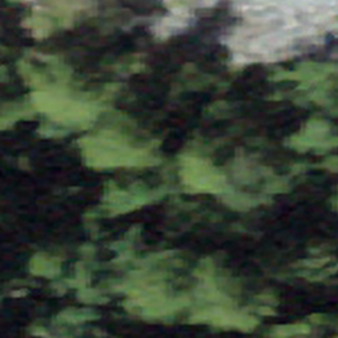
Label: other